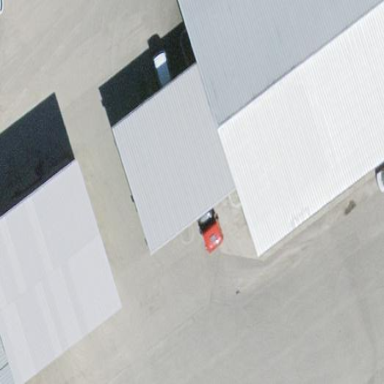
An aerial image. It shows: View of roof of building.